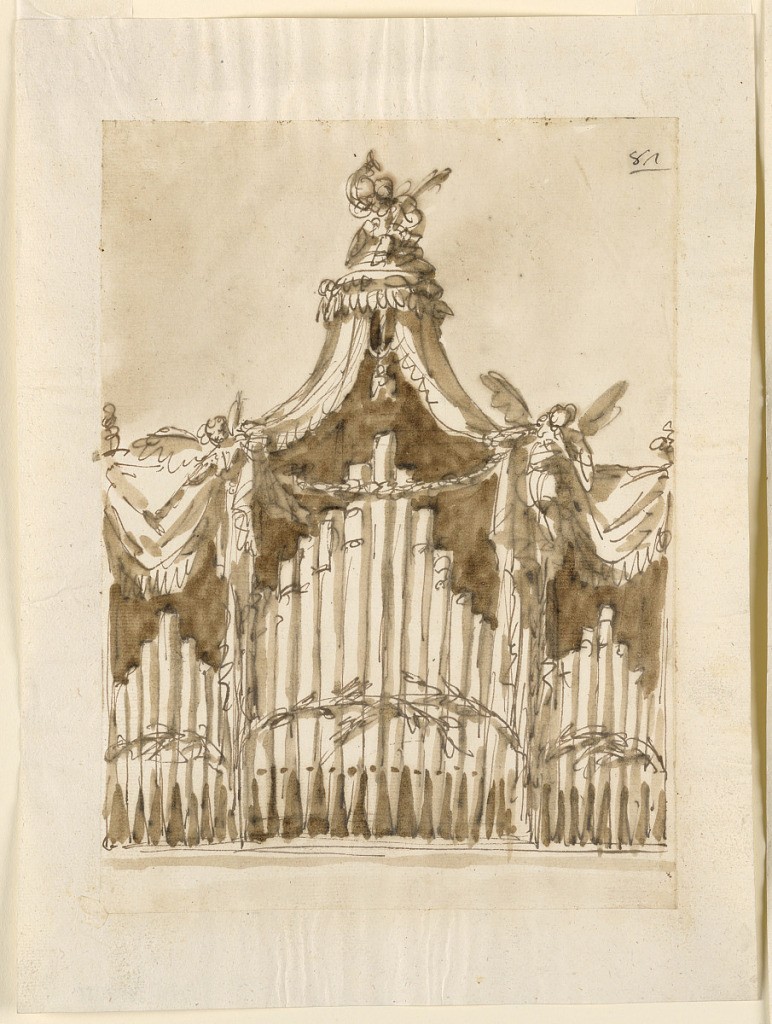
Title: Design for an Organ
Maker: Giuseppe Barberi, Italian, 1746–1809
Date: ca. 1820
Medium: Pen and brown ink, brush and brown wash on lined off-white laid paper
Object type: Drawing
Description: Belonging to -1354. The canopy is supported by two posts at the front, dividing the wider central part from the lateral ones. They are mostly covered by a cloth. At right a flying angel is lifting a curtain, whereas at left a cherub is outside, corresponding with the head of the post. On top of the canopy is a sitting angel. In the central part, above, hangs a festoon. In front of the pipes are two crossed branches in each compartment.